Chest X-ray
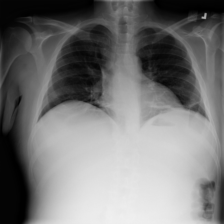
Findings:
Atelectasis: positive
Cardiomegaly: negative
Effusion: negative
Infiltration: negative
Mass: negative
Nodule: negative
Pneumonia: negative
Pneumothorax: negative
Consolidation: negative
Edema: negative
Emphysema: negative
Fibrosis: negative
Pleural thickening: negative
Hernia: negative